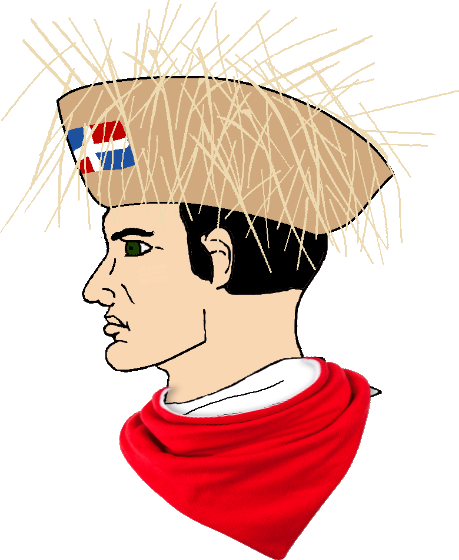
Label: 4_Yes_Chad